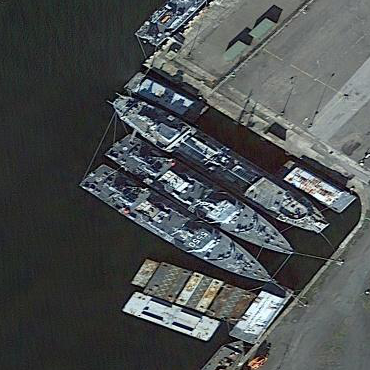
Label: combat